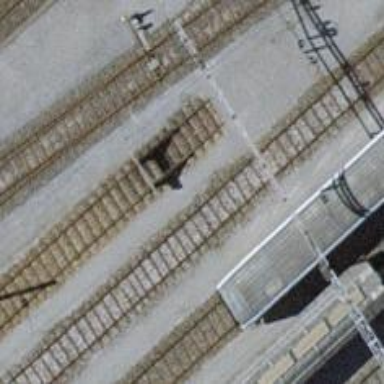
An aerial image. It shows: Railway buffer stop.